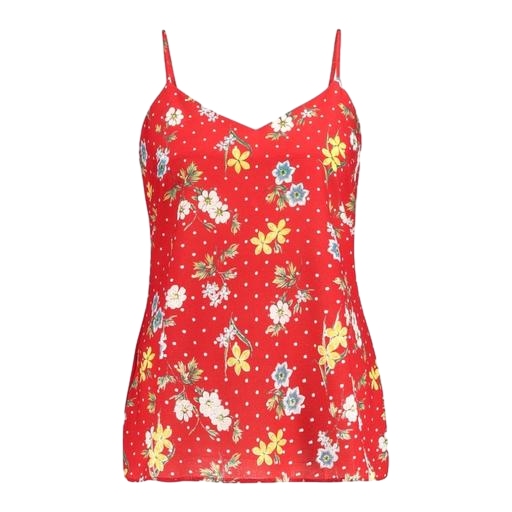
red floral-print top, red printed tank, longline cami, white background